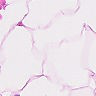
Metastatic tissue present: no